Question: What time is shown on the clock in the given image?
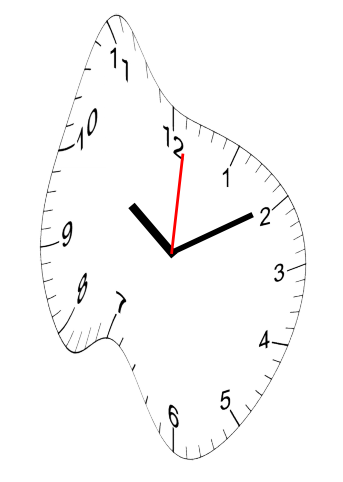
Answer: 10:10:01